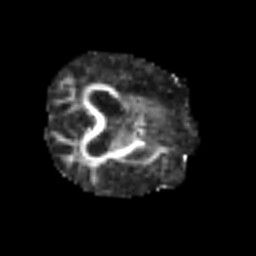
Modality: FA
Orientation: axial
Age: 67
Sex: male
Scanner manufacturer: siemens
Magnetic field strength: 3 T
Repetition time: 3.2 s
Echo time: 0.081 s